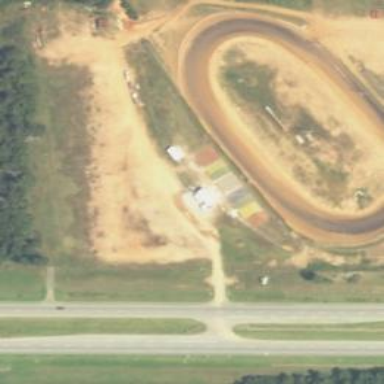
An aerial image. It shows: Raceway road.